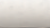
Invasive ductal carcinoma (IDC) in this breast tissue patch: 0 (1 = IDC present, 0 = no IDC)